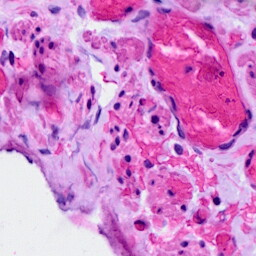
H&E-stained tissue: Ovarian